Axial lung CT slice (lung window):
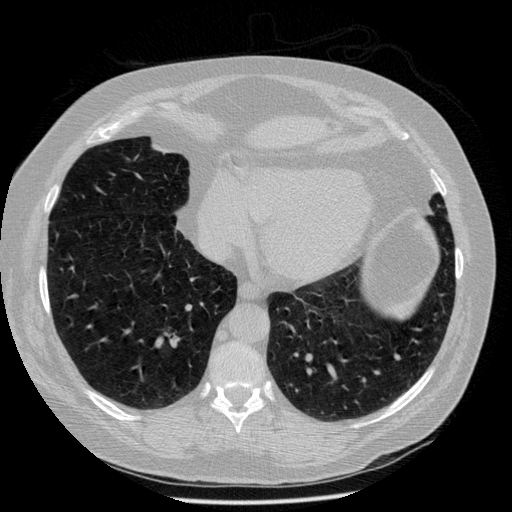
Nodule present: no